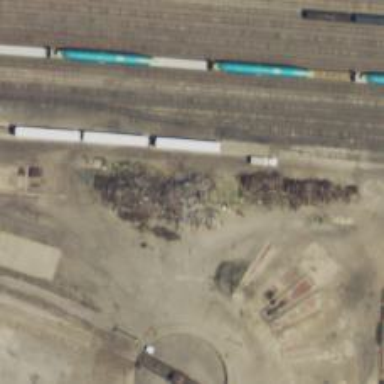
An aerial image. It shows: View of railway yard.